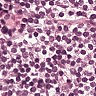
Metastatic tissue present: no